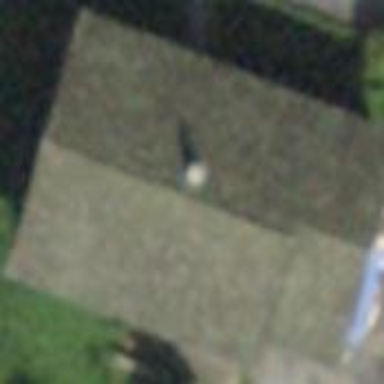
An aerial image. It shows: Detached building.